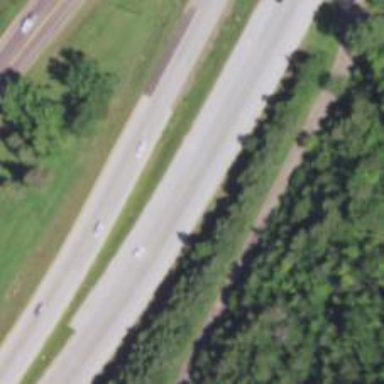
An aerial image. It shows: Trunk highway.